Question: I'm currently trying to represent a set of 4 dimensional points in a space using a 'matplotlib' scatter. For do that, I represent the 4th dimension as the color of the point.
According to that, I want to print colored points. Therefore, the color of this points depends on the 4th component of the point.
I want to use the color map.
I've already succeeded but using a greyscale, and this repesentation is not enought for me.
I really need to use the spectral color map. So this following code was my last try before ask here:
'''
inicioVertices=5
finalVertices=10
fig = plt.figure()
ax = fig.add_subplot(111, projection='3d')
datos={}
for vertice in range(inicioVertices,finalVertices):
print(vertice)
for arista in range(vertice, vertice*(vertice-1)/2):
for k in range(vertice//4,vertice+1):
media=0.0
for n in range(10):
g=nx.dense_gnm_random_graph(vertice,arista)
inicio=time.time()
recubrimientoVertices(g,k)
diferencia=time.time()-inicio
media+=diferencia
aux=media
media=aux/10
datos[(vertice,arista,k)]=media
mMin=0.00054
mMax=0.067
normalizada=(media-mMin)/(mMax-mMin)
cmap = cm.ScalarMappable( cmap = plt.get_cmap('spectral'))
print(media)
ax.scatter(vertice, arista, k, c= cmap.to_rgba(normalizada), marker='o',s=40)
print("max"+str(max(datos.values())))
print("min"+str(min(datos.values())))
ax.set_xlabel('Vertices')
ax.set_ylabel('Aristas')
ax.set_zlabel('K')
plt.show()
'''
'media' is the 4th component value and 'normalizada' is the normalized value for this component so 'normalizada' always be a number in this 'interval [0,1]'. This is the representation returned by the previous code:

As you can see, all dots are printed in black. I hope someone can help me with this, thank you.
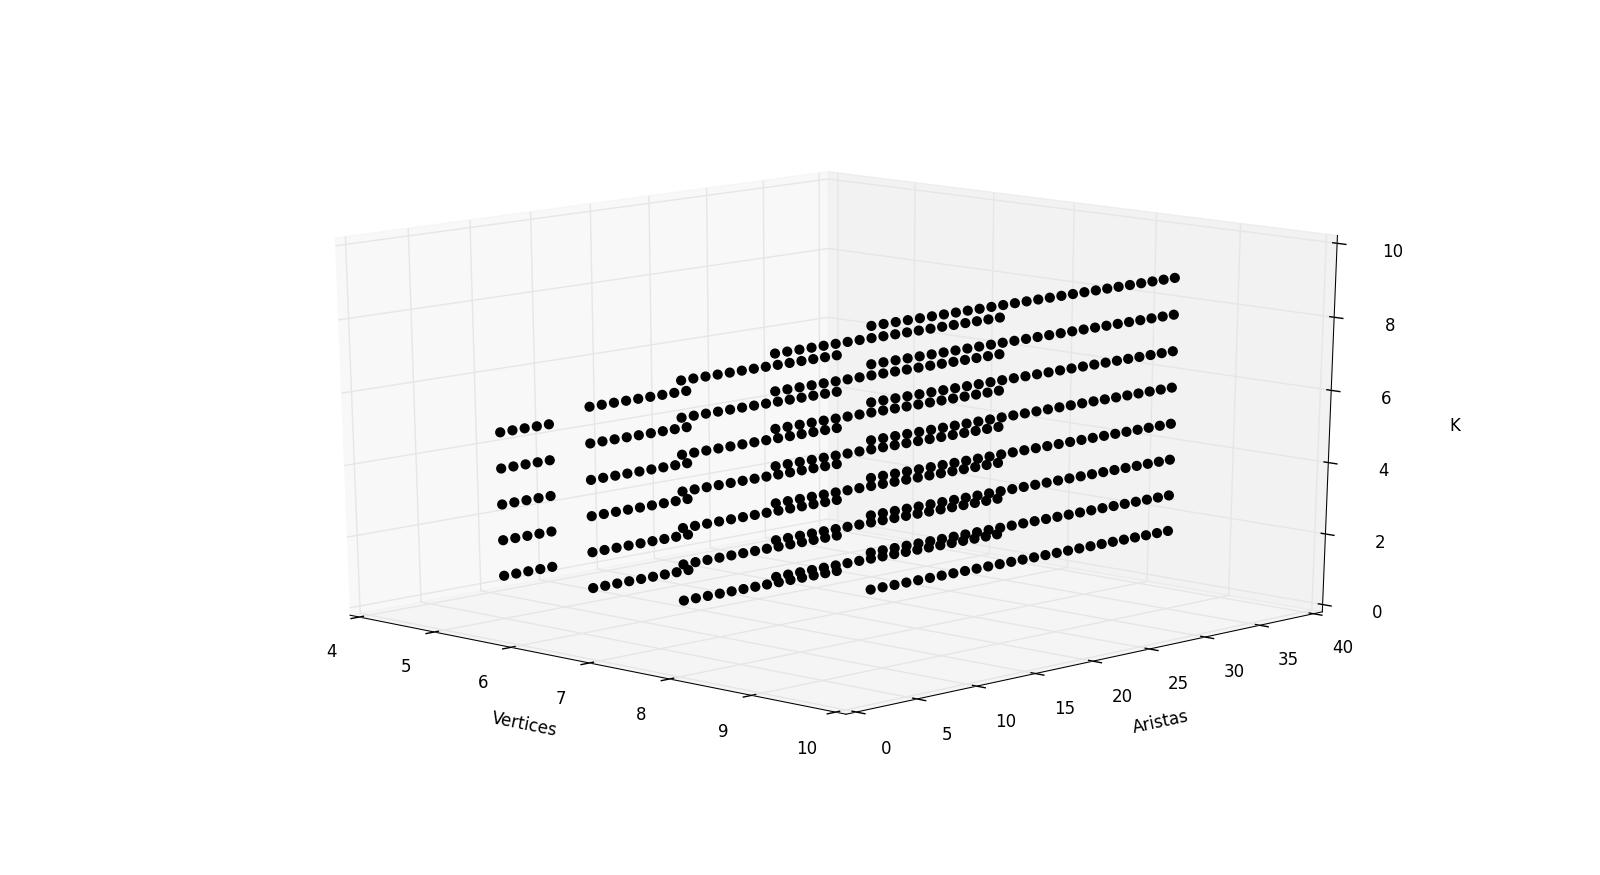
Answer: Just an example to plot a 3D scatter plot and using an user defined colour map.
'''
import matplotlib.cm as cmx
from mpl_toolkits.mplot3d import Axes3D
import matplotlib.pyplot as plt
import matplotlib
import numpy as np
def scatter3d(x,y,z, cs, colorsMap='jet'):
cm = plt.get_cmap(colorsMap)
cNorm = matplotlib.colors.Normalize(vmin=min(cs), vmax=max(cs))
scalarMap = cmx.ScalarMappable(norm=cNorm, cmap=cm)
fig = plt.figure()
ax = Axes3D(fig)
ax.scatter(x, y, z, c=scalarMap.to_rgba(cs))
scalarMap.set_array(cs)
fig.colorbar(scalarMap,label='Test')
plt.show()
x = np.random.uniform(0,1,50)
y = np.random.uniform(0,1,50)
z = np.random.uniform(0,1,50)
'''
When I call scatter3d(x,y,z,x+y) for example, I get the following with 'x+y' being my colormap: